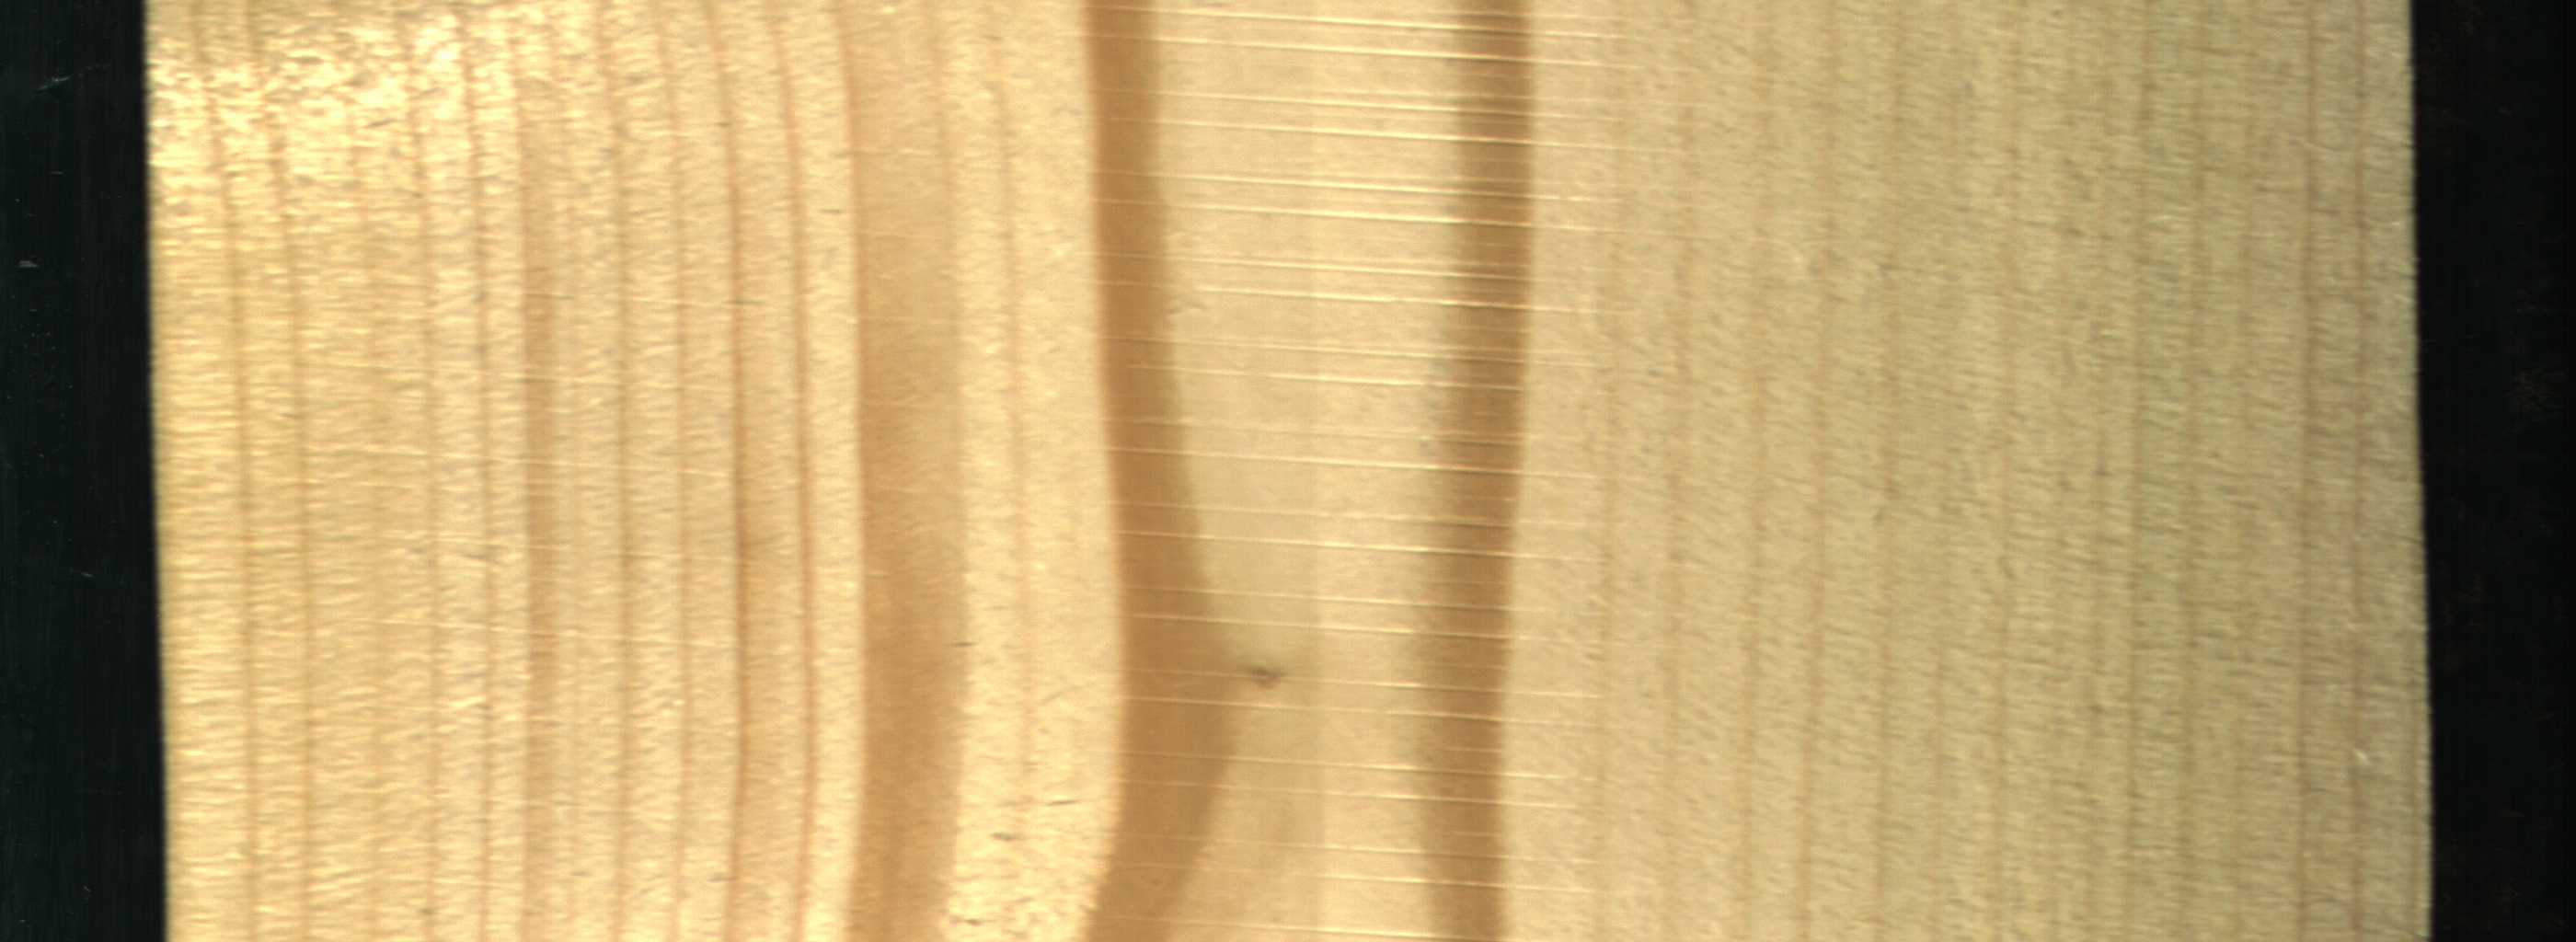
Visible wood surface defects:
Quartzity
Quartzity
Quartzity